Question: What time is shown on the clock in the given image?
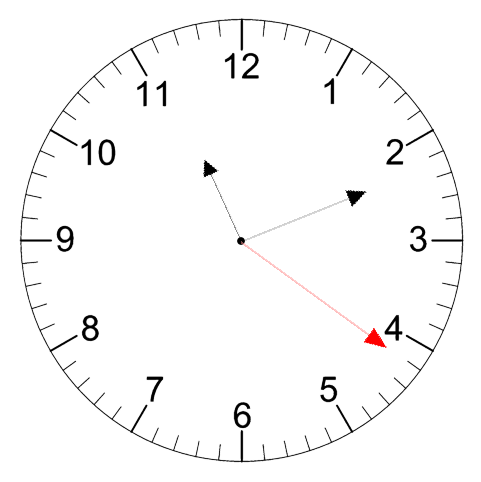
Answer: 11:11:21